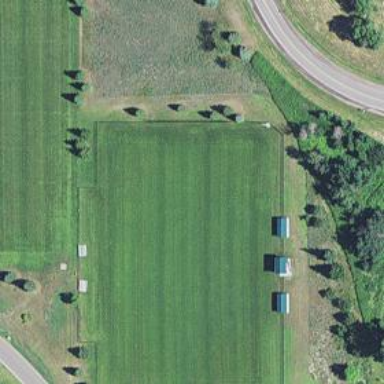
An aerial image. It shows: Soccer pitch with grass surface for leisure land.